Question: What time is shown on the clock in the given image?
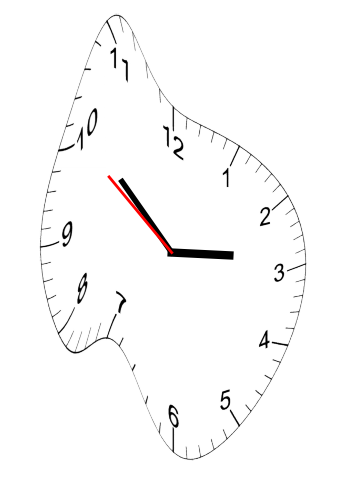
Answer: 02:51:51